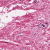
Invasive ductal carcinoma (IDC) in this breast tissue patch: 0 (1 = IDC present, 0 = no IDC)